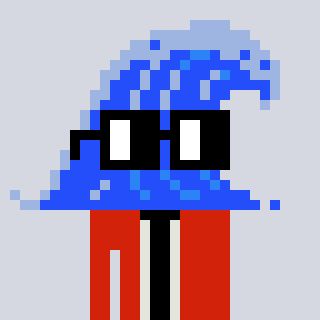
a pixel art character with square black glasses, a wave-shaped head and a red-colored body on a cool background